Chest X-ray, AP view. Patient: 23 years old, sex F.
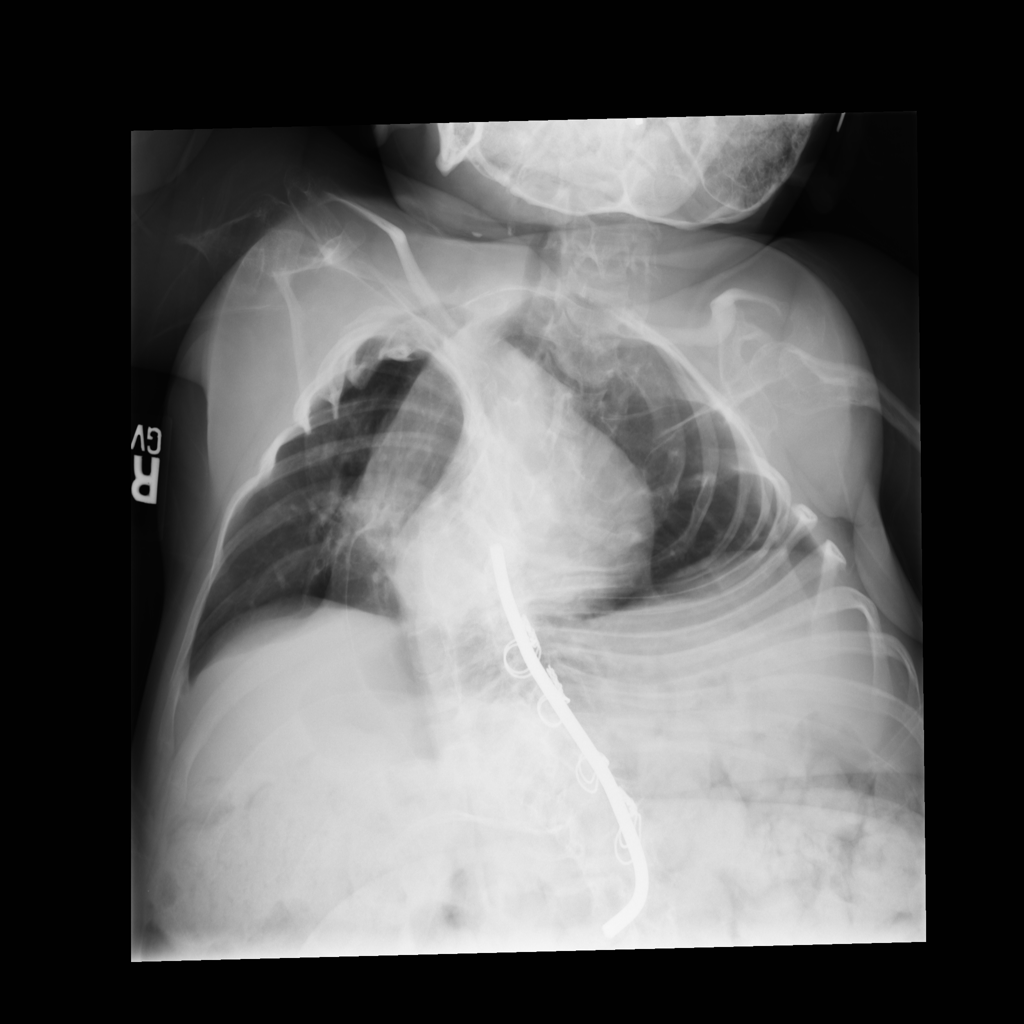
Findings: No Finding